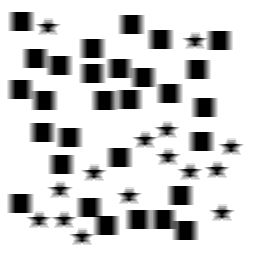
Squares: 29
Triangles: 0
Stars: 15
Total shapes: 44